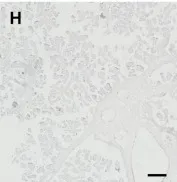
Postoperative pathology: choroid plexus papilloma (WHO I). Immunohistochemical expressions: GFAP (+-), EMA (+), keratin (+++), CAM5.2 (+++), P53 (+), syn (++) and olig-2(-). Ki-67LI: 0.6% (A-H). Scale bar:. 100 mum.
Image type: pathology (immunostaining)